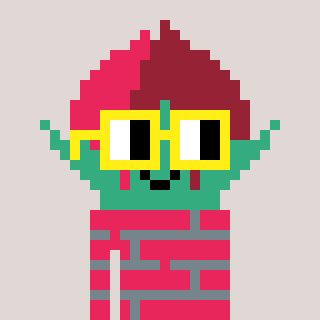
a pixel art character with square yellow glasses, a rosebud-shaped head and a redpinkish-colored body on a warm background